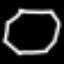
Label: octagon